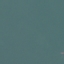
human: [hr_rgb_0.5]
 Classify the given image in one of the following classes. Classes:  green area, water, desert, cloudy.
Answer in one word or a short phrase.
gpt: water